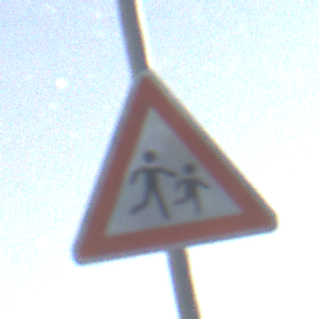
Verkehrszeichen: KinderLinks
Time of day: Night
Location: Outdoor (Nature)
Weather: Clear
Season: NotSpecified
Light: Natural